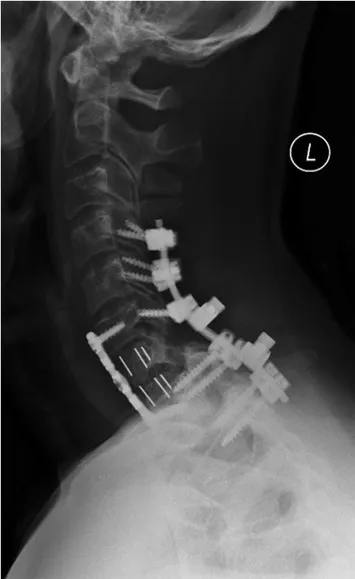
Lateral radiograph of the cervical spine after posterior C4-T1 fusion and anterior C7 corpectomy and fusion.
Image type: radiology (x_ray)